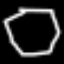
Label: octagon